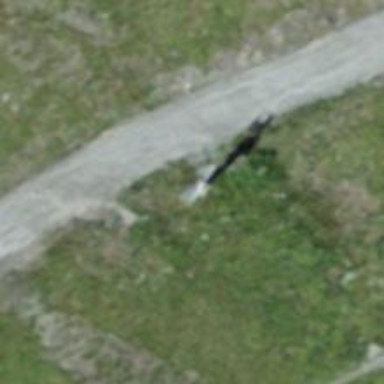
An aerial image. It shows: Pylon used for aerialway.